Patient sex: M
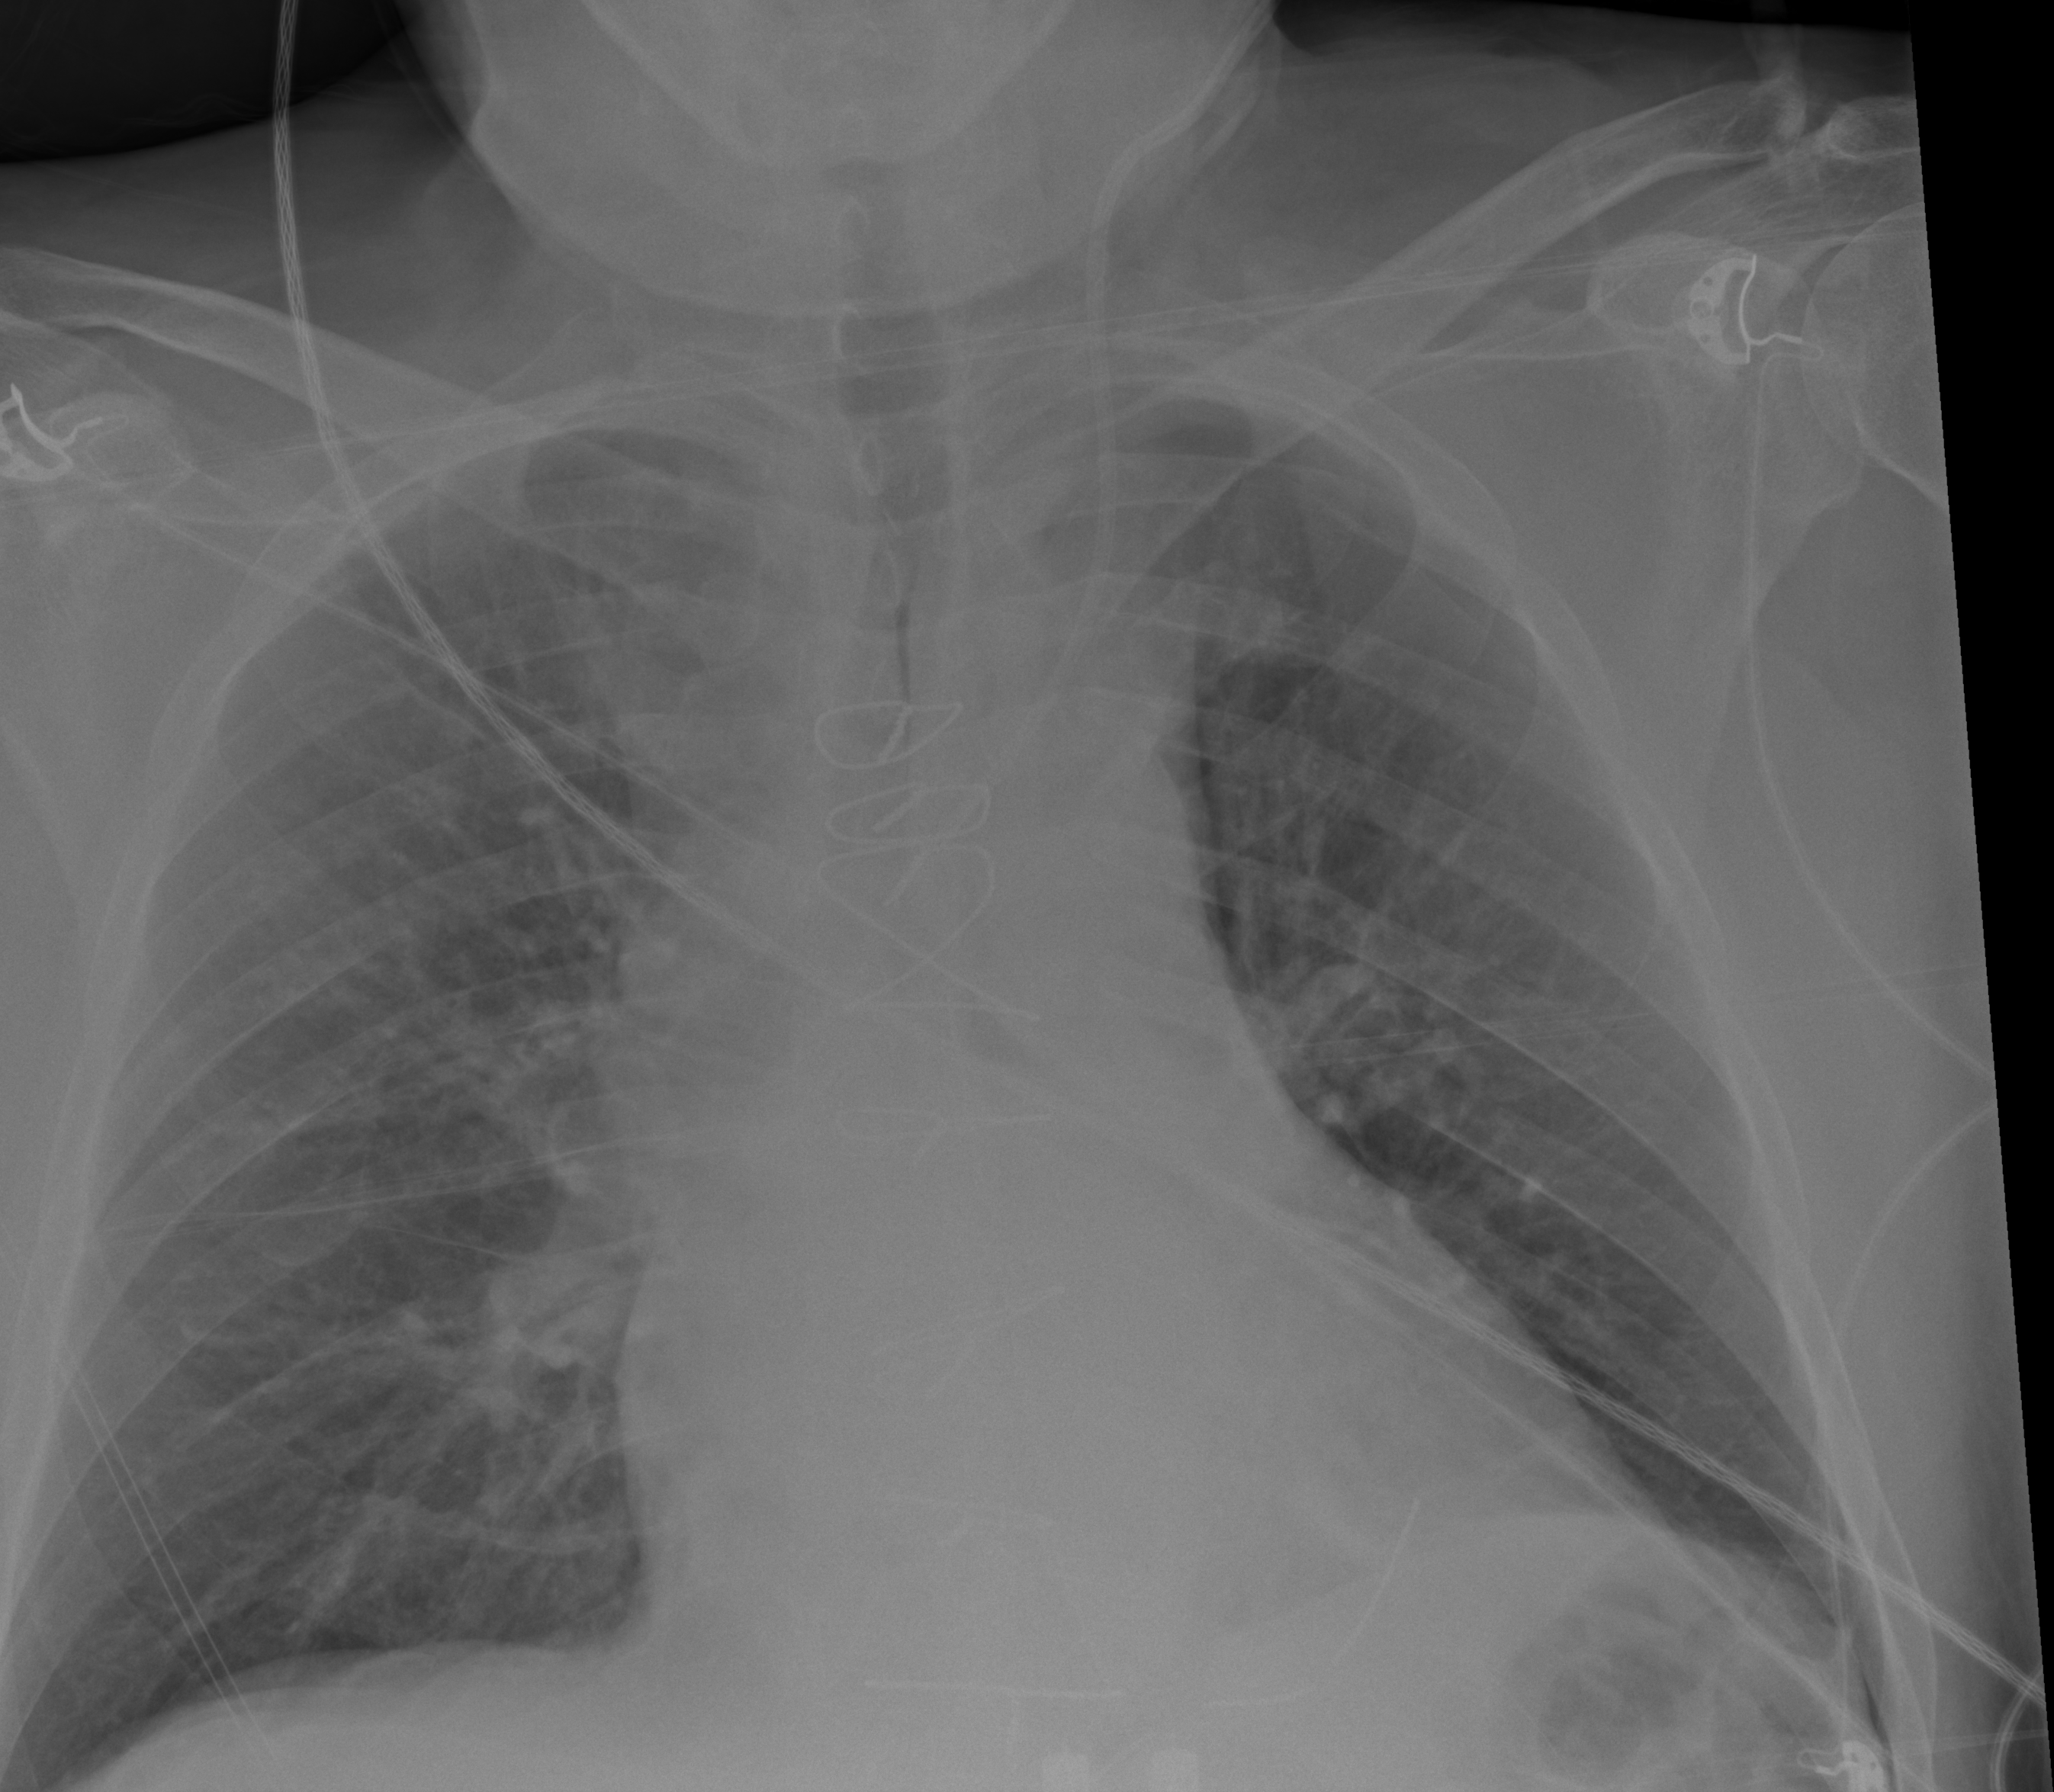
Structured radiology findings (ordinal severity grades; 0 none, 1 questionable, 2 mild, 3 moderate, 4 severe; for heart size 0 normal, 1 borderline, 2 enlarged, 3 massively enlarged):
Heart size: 2
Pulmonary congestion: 2
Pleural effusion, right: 0
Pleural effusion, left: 0
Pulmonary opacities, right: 0
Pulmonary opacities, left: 0
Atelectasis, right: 0
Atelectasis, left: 0